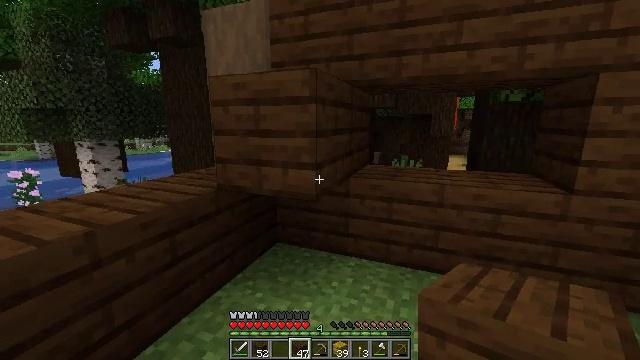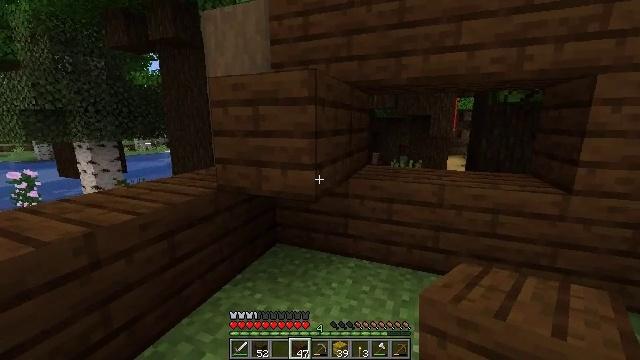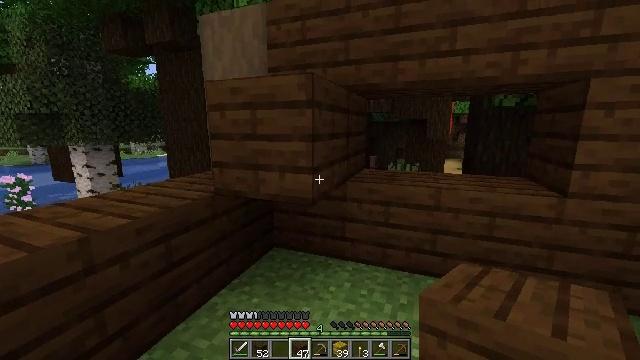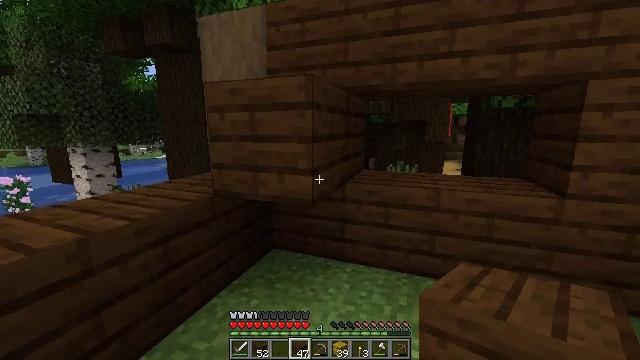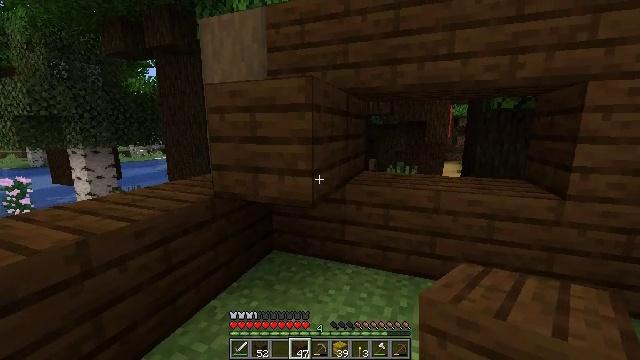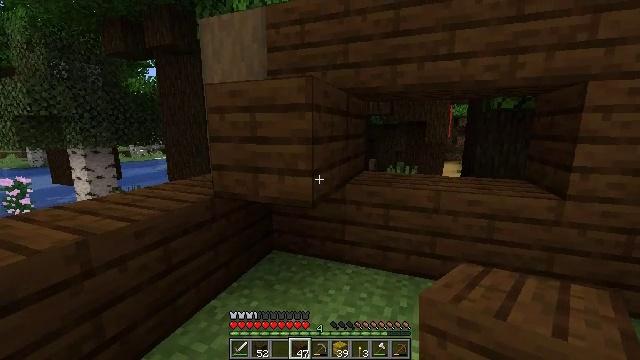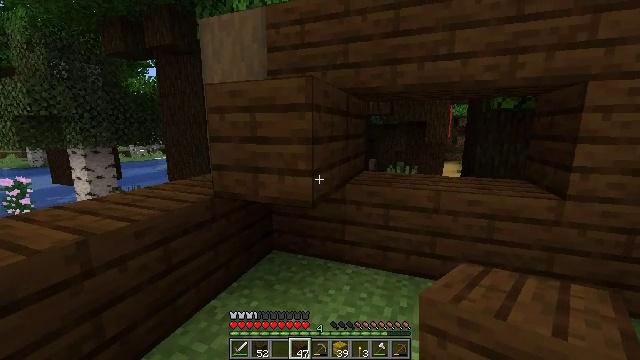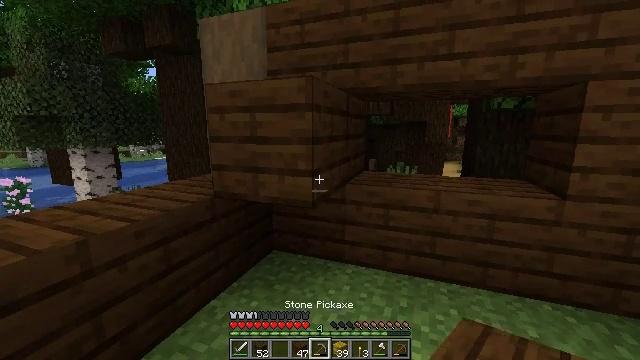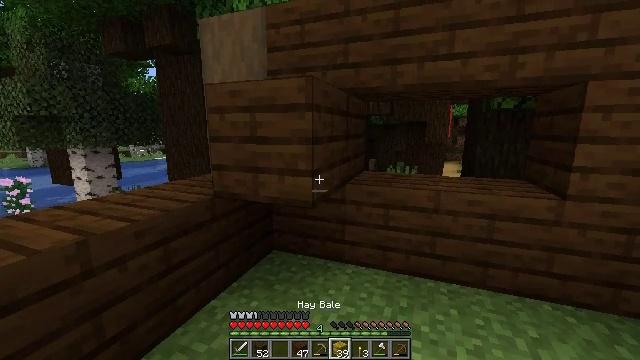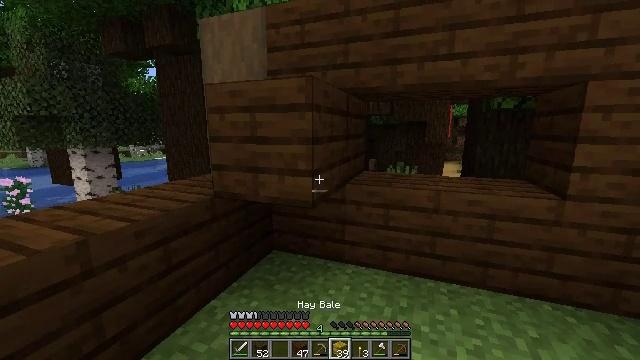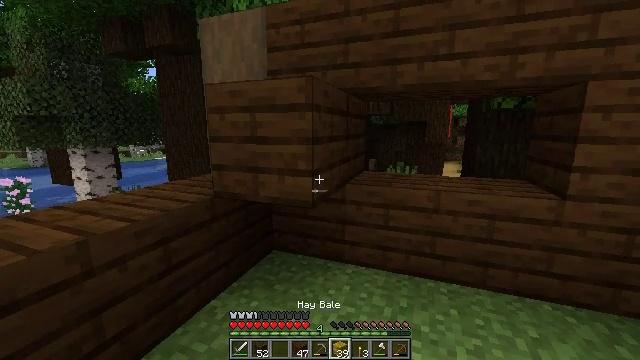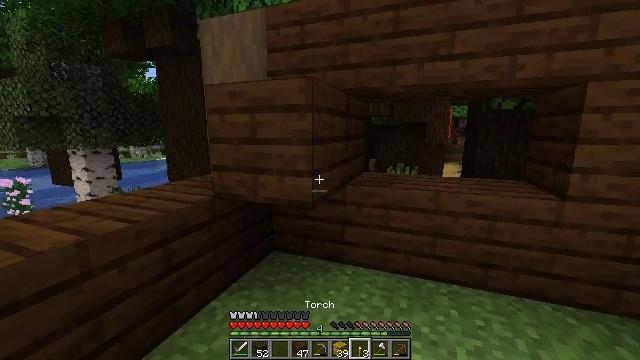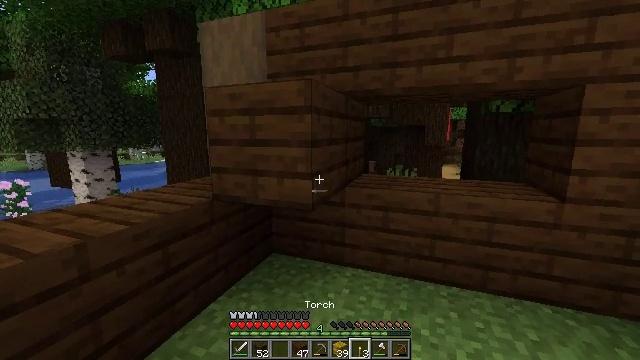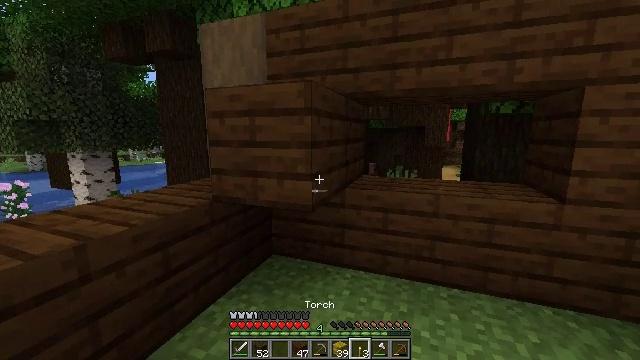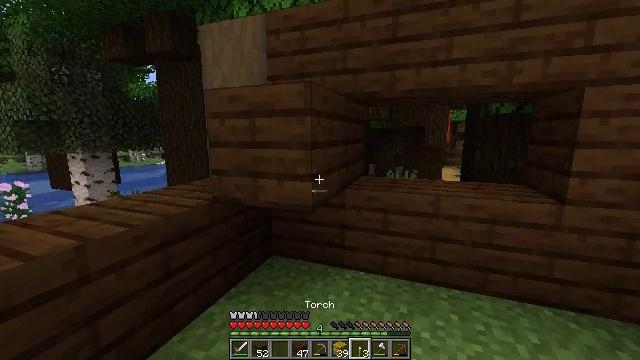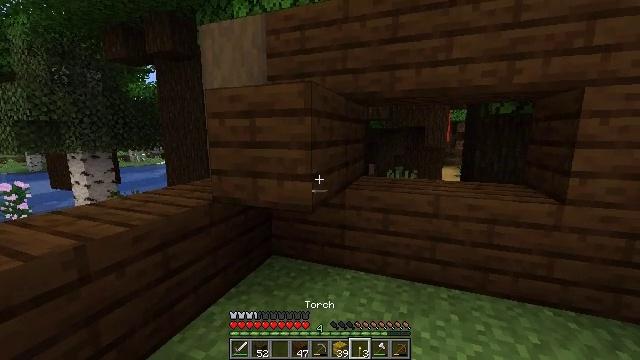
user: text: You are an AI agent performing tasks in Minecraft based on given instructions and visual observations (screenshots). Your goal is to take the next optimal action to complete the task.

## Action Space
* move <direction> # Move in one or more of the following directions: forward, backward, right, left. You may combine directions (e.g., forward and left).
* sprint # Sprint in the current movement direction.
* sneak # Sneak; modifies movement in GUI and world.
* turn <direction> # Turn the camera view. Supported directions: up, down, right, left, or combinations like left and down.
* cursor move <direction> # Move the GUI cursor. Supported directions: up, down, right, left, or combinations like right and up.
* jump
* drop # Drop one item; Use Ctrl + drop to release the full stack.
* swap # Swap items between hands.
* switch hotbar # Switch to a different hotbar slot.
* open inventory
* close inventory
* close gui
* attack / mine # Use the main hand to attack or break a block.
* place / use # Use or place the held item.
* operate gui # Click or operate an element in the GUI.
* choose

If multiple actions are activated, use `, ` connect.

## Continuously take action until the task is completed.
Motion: motion action
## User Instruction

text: Collect dark oak planks from a structure.
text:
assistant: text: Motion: no_op
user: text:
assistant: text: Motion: no_op
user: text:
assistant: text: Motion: no_op
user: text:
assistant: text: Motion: no_op
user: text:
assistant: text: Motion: no_op
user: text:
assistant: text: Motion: no_op
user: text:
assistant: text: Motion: no_op
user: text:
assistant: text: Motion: no_op
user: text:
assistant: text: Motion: no_op
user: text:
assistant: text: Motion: no_op
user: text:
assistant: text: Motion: no_op
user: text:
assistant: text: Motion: no_op
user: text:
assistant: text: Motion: no_op
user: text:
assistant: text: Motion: no_op
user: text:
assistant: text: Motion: no_op
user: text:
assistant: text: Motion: no_op
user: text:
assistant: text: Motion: no_op
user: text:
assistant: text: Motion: no_op
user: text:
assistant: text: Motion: no_op
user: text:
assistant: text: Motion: no_op
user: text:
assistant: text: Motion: no_op
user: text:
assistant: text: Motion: no_op
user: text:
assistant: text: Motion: no_op
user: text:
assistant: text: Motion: no_op
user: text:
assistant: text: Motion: attack / mine
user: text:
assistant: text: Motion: attack / mine
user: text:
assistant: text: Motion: attack / mine
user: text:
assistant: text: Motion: attack / mine
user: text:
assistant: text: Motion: attack / mine
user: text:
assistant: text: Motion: attack / mine